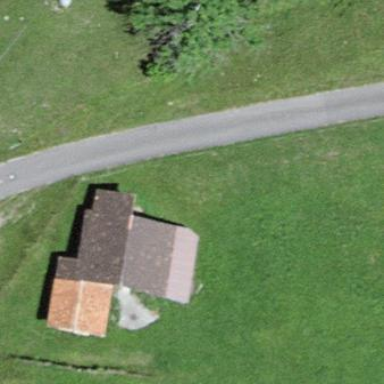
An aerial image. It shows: Rural barn.